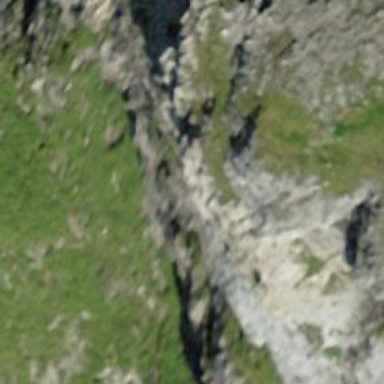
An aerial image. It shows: Cliff in nature.